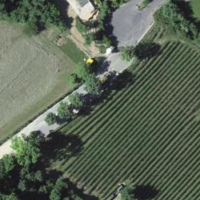
EUNIS habitat code: 40
Species observed at this site:
Corvus corone
Cyanistes caeruleus
Dendrocopos major
Emberiza cirlus
Turdus viscivorus
Fringilla coelebs
Sylvia atricapilla
Columba palumbus
Turdus merula
Phylloscopus collybita
Cruciata laevipes
Euonymus europaeus
Parus major
Erithacus rubecula
Milvus migrans
Milvus milvus
Sitta europaea
Cornus sanguinea